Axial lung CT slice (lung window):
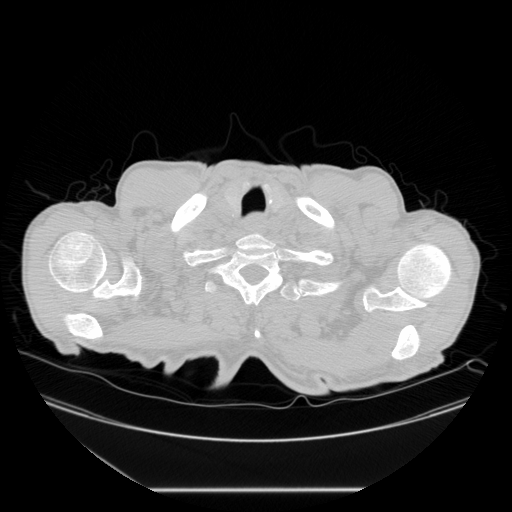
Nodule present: no